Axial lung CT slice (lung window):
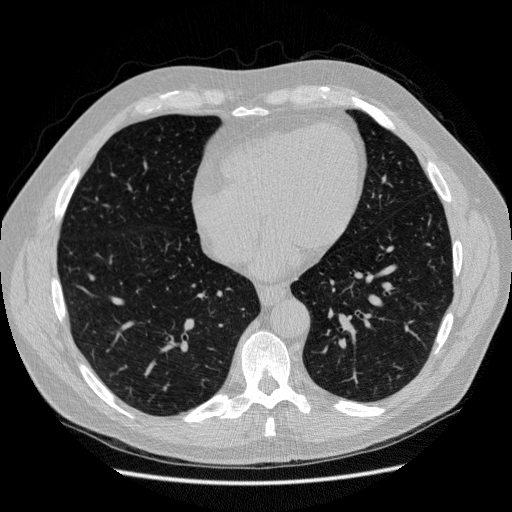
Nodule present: no